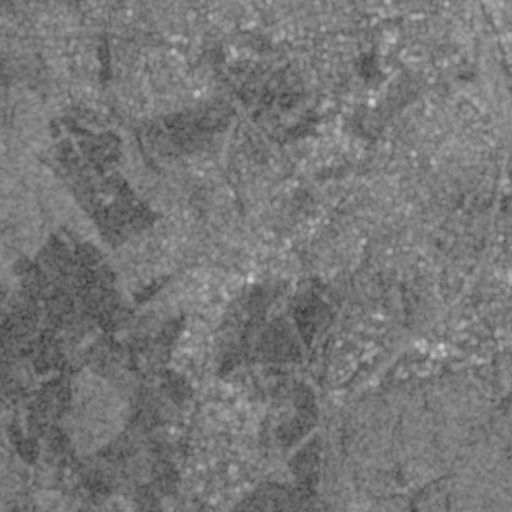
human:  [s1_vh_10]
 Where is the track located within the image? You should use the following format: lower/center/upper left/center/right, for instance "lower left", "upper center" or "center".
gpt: The track is located in the upper right of the image.
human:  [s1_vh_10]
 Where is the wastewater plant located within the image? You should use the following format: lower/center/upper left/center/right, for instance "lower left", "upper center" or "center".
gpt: The wastewater plant is located in the lower center of the image.
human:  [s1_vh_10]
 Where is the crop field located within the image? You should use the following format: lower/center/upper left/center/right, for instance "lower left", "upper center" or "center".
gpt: There is no crop field in the image.

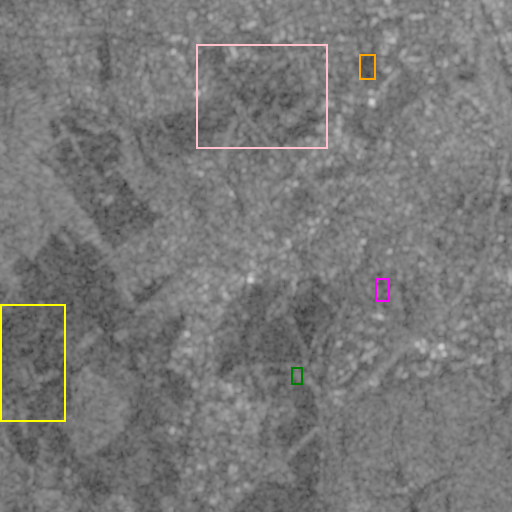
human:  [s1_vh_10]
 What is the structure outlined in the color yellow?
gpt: The structure outlined in yellow is a crop field.
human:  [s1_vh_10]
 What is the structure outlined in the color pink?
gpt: The structure outlined in pink is a park.
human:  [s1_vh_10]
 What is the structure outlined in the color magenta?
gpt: The structure outlined in magenta is a parking lot.
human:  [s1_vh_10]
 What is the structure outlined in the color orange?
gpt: The structure outlined in orange is a track.
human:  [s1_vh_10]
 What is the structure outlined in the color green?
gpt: The structure outlined in green is a wastewater plant.
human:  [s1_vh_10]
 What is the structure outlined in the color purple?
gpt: There is no purple outline.